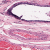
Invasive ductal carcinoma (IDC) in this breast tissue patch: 0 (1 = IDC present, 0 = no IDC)